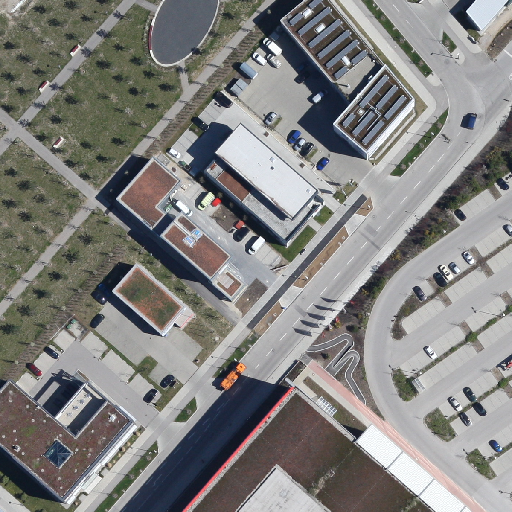
Referring expression: road marking